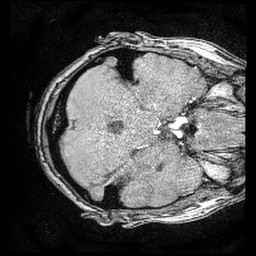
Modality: angio
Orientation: axial
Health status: ill
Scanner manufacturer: philips
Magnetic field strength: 3 T
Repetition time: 0.023 s
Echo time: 0.003454 s